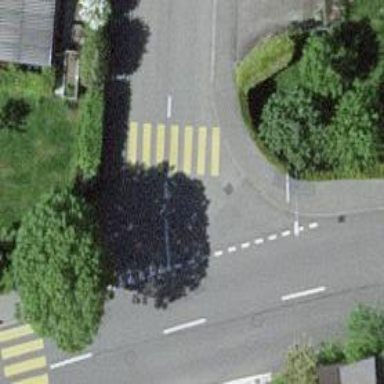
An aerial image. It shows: Zebra crossing on the road.